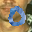
Label: 0